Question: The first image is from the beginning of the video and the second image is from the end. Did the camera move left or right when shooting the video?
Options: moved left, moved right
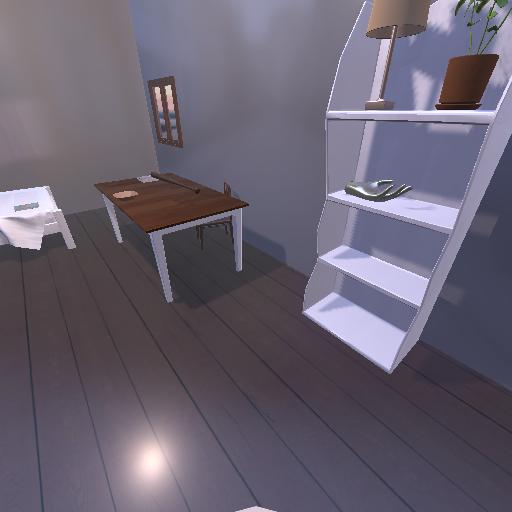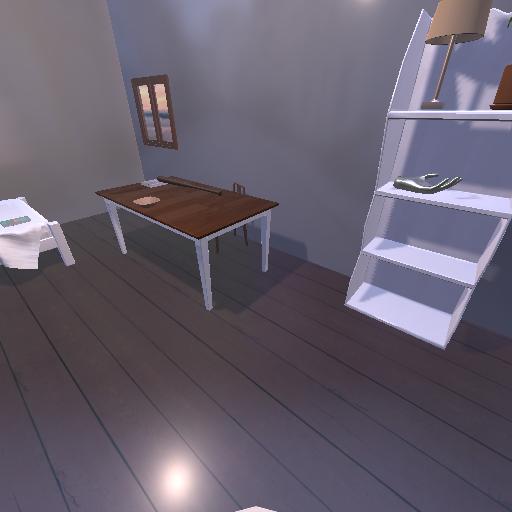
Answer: moved left